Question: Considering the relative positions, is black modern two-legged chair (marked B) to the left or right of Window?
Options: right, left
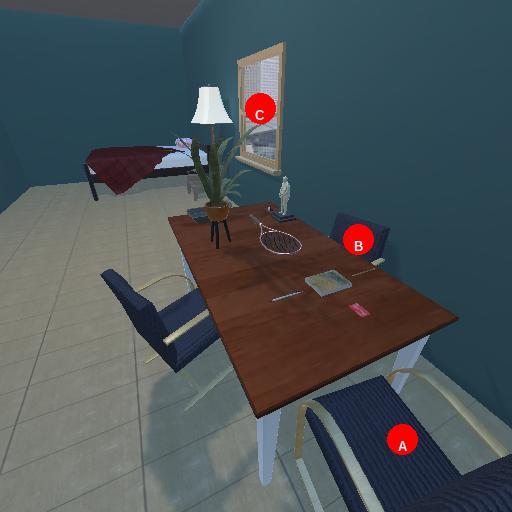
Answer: right